Aerial crown-view tile of a tropical tree (Barro Colorado Island, Panama), acquired 20240611:
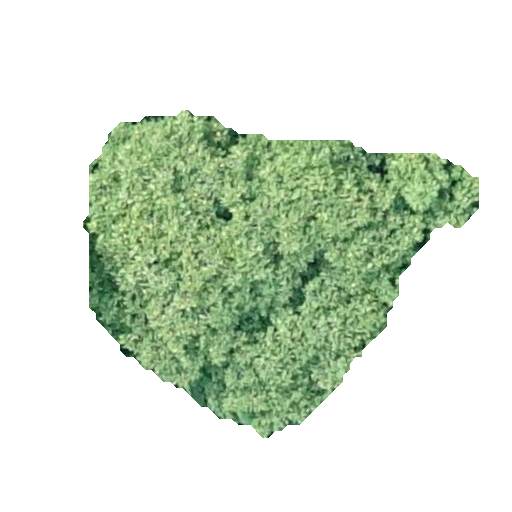
Species: Dipteryx oleifera
GBIF accepted scientific name: Dipteryx oleifera
Crown area: 129.175 m²